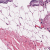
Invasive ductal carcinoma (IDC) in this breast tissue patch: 1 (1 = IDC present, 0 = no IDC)